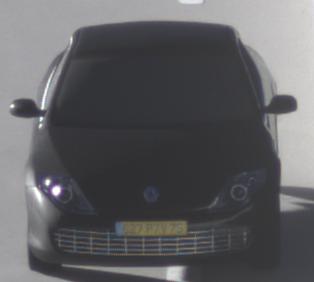
Make: Renault
Model: Laguna Coupé TCe 170
Detailed model: Laguna (III) Coupé
Model produced from: 2010/11
Model produced until: 2011/05
Doors: 2
Color: black
Road condition: dry road
Daytime: sunrise or sunset
Contrast: high contrast